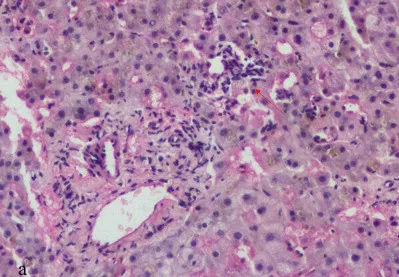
Pathological changes in a liver puncture. (a) Histological features of the liver were mainly lobular inflammation (arrow), with ductopenia, cholestasis of the capillary bile duct, and no obvious liver fibrosis (100, hematoxylin-eosin staining).
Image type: pathology (h&e)